Interaction volume radius: 5 \u00c5
Interaction volume height: 45 \u00c5
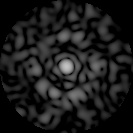
Disorder parameter: 0.815